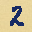
Label: 2